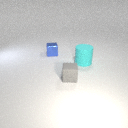
small gray rubber cube to the right of small blue metal cube